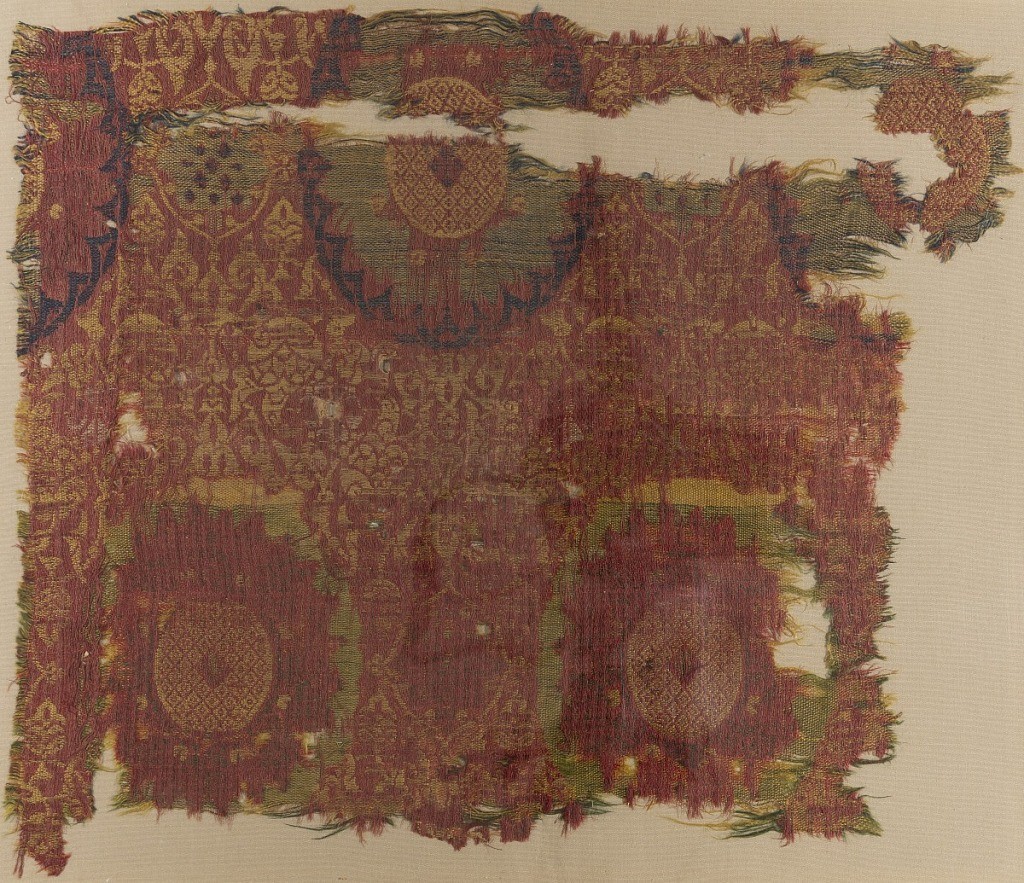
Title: Fragment
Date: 15th century
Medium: silk Technique: two integrated structures; 4&1 satin plus plain weave (lampas)
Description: Circular medallion with geometric center arranged in staggered rows with background filled with foliate forms.